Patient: sex F, age 39
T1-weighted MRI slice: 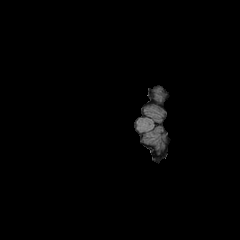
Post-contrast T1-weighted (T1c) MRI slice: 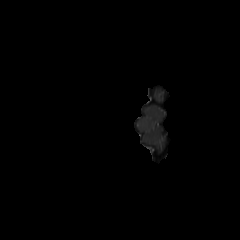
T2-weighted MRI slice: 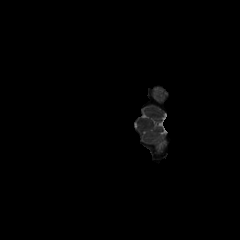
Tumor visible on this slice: no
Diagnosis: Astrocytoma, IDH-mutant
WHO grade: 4